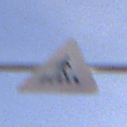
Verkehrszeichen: FussgaengerueberwegLinks
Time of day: MorningAfternoon
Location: Outdoor (RoadRail)
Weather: PartlyCloudy
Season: NotSpecified
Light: Natural